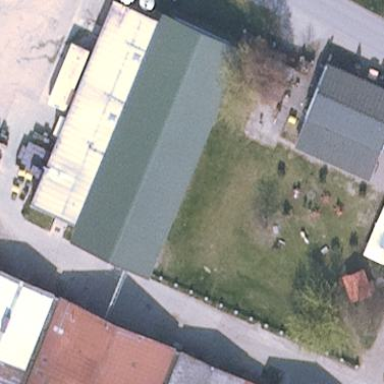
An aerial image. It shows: Commercial building.